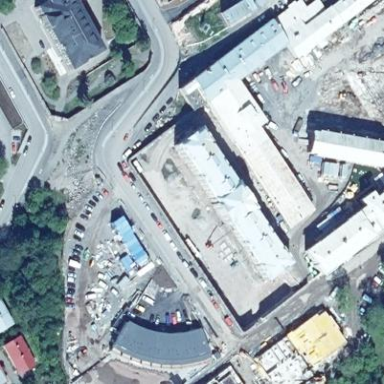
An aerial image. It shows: Grey metal-roofed prison with gabled roofing style.